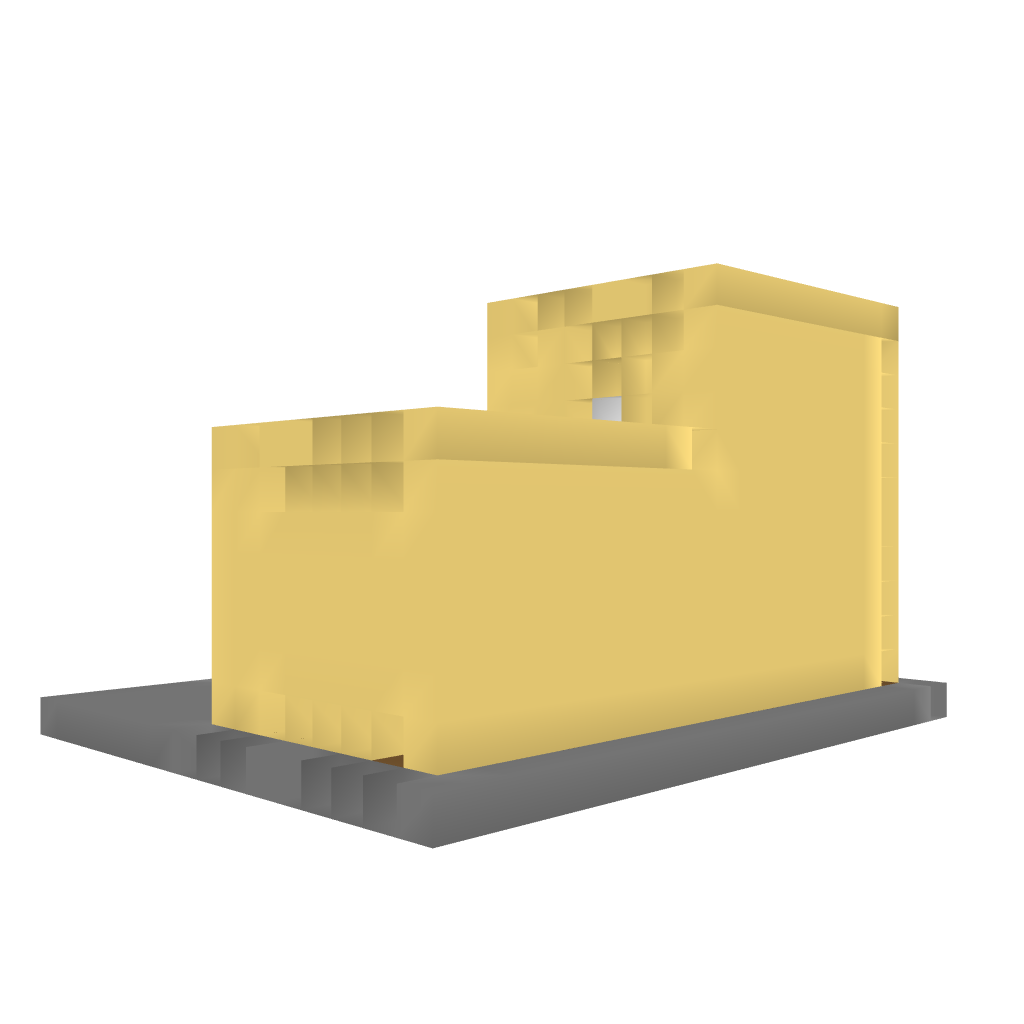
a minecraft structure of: Adobe House bad low quality